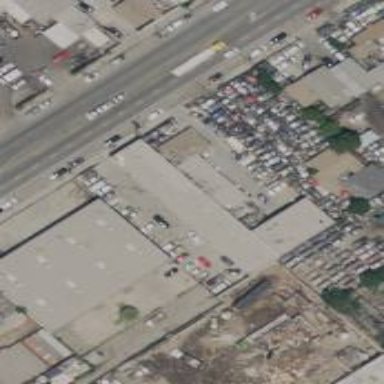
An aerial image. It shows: Warehouse building.